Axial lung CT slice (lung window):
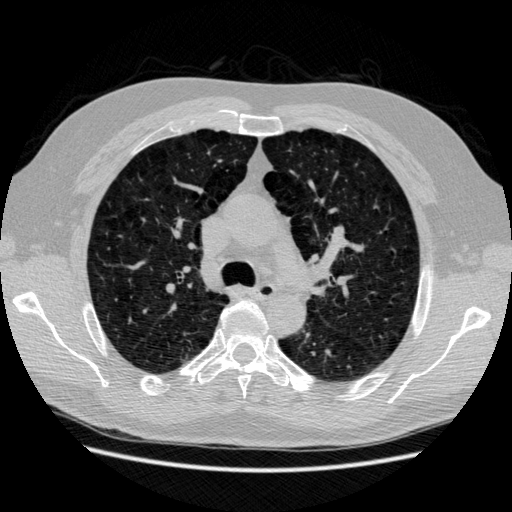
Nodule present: yes
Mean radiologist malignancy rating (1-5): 3